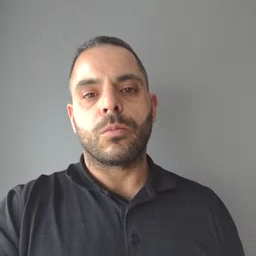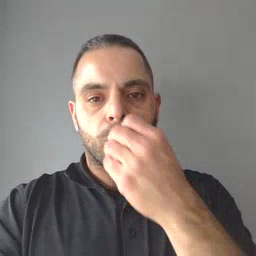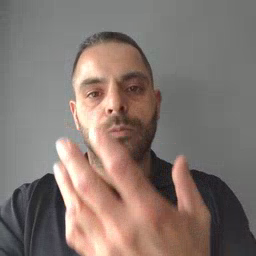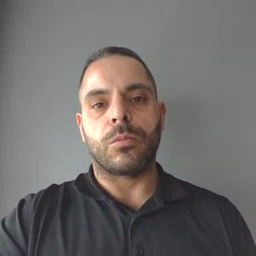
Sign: blow